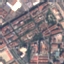
Land use / land cover: Residential